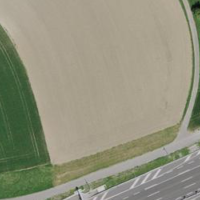
EUNIS habitat code: 57
Species observed at this site:
Lamium galeobdolon
Prunus padus